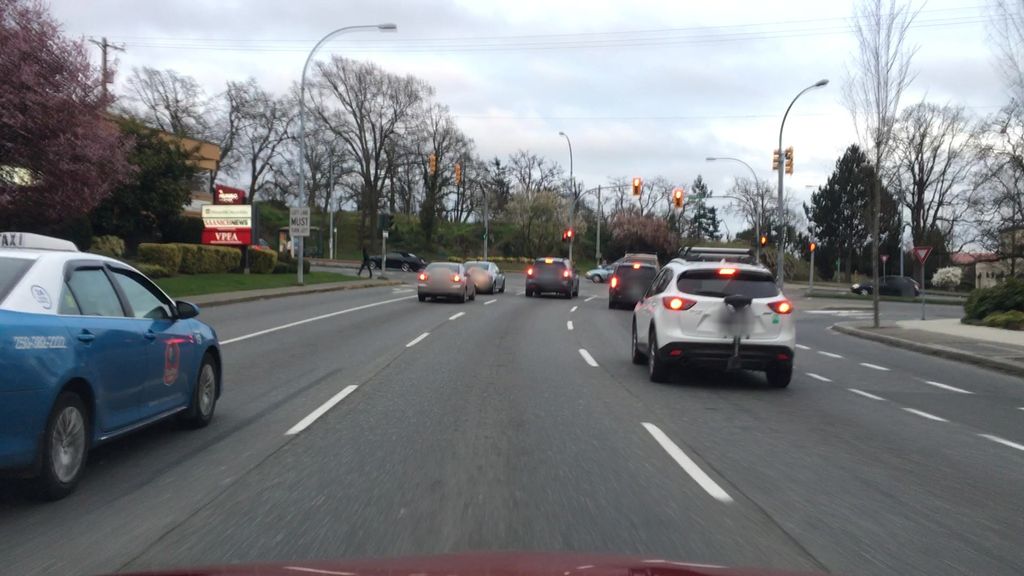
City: victoria